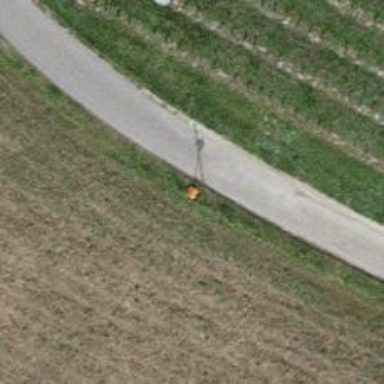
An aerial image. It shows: Aerial orange marker.